RGB frame:
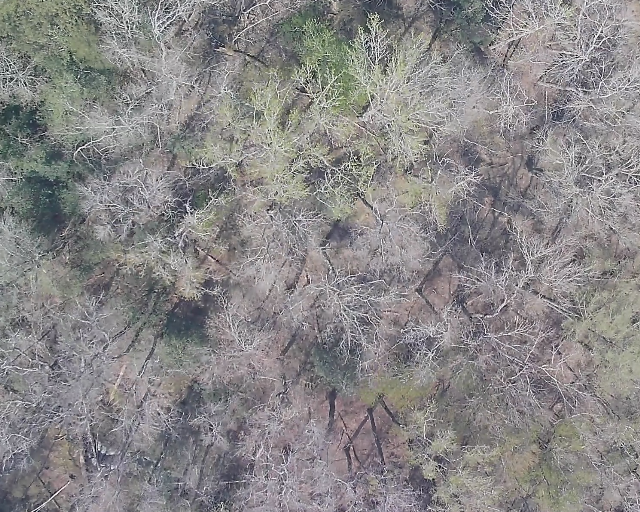
Thermal frame:
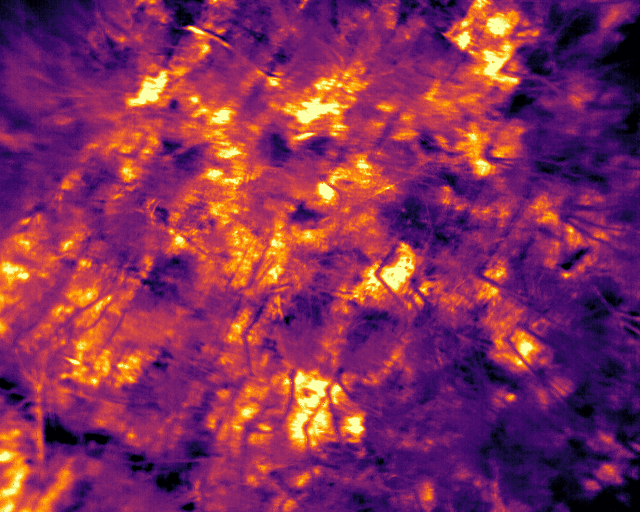
Captured: 2026-02-26 03:42:47
Pixels at or above 80 °C: 0 (fraction of frame: 0)